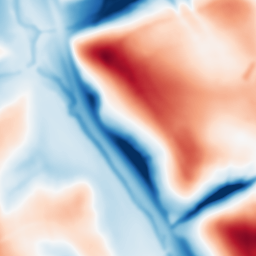
Category: multiscale
Decomposition family: dog_multiscale
Decomposition parameters: sigma_ratio: 2
n_scales: 4
base_sigma: 2
Upsampling method: lanczos
Upsampling parameters: scale: 2
Upsampling scale: 2